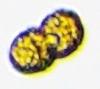
Label: Margalefidinium